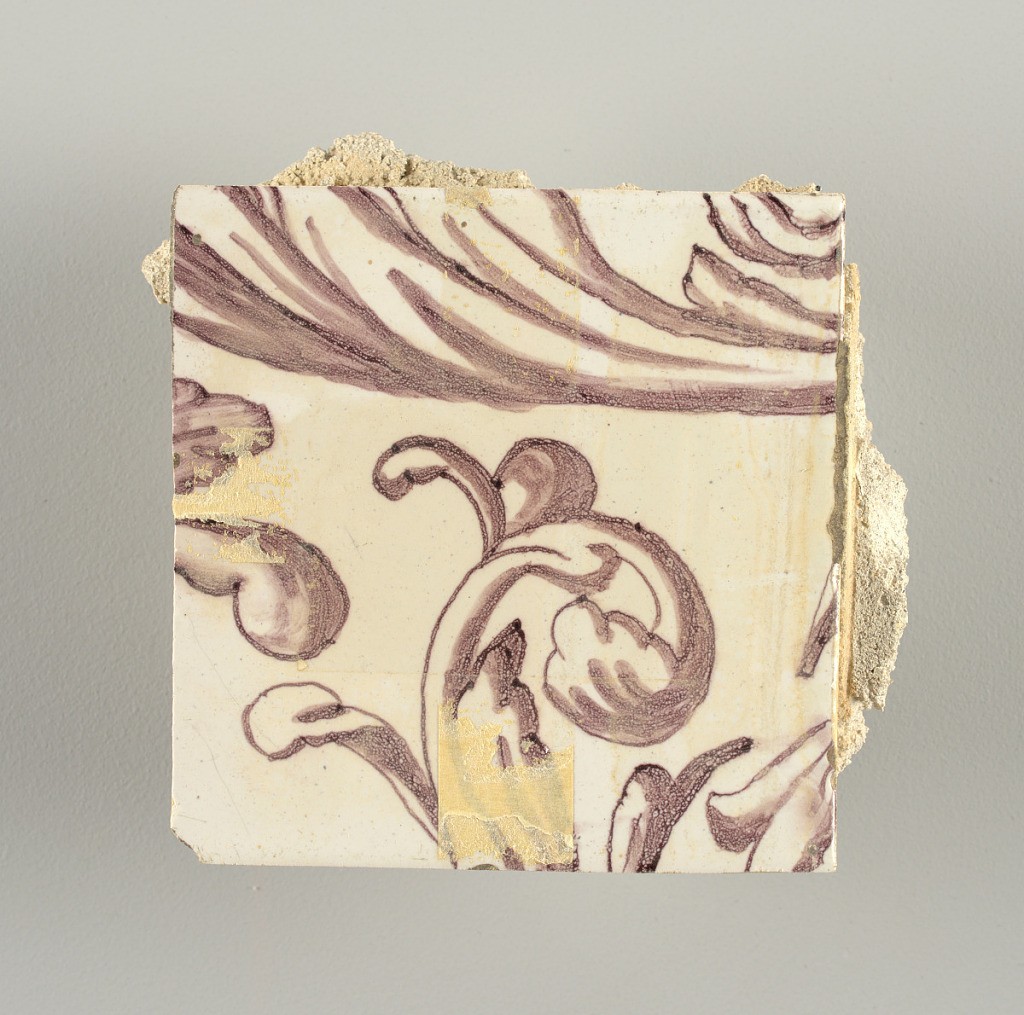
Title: Wall facing
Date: ca. 1725
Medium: tin-glazed earthenware, underglaze
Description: Two vertical rectangles, twenty-three tiles high.  A) Nine tiles wide at top; seven tiles wide at bottom.  B) Ten and one-half tiles wide.

Arabesque design of foliage.  A) with centered figure of Justice under a canopy.  B) with centered urn.